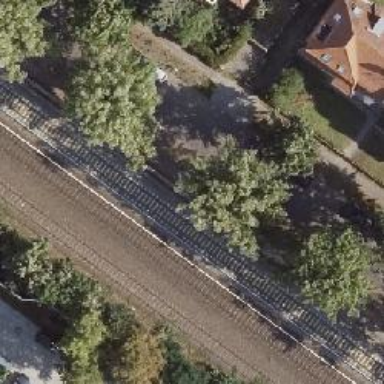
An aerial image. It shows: Railway signal.